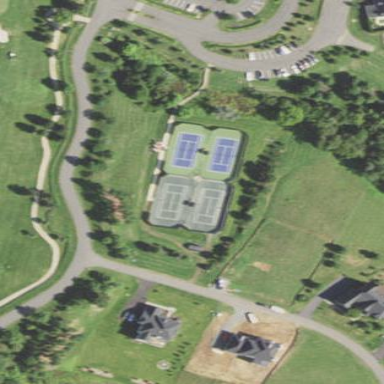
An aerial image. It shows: Tennis court on the leisure land pitch.